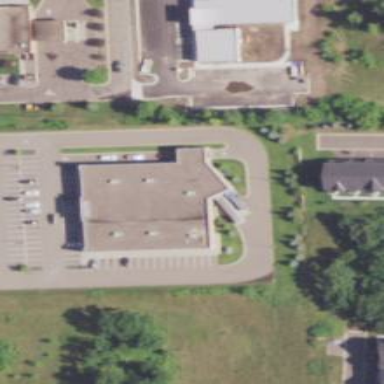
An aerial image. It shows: Building.